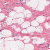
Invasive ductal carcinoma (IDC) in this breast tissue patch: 0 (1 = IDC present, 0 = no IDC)